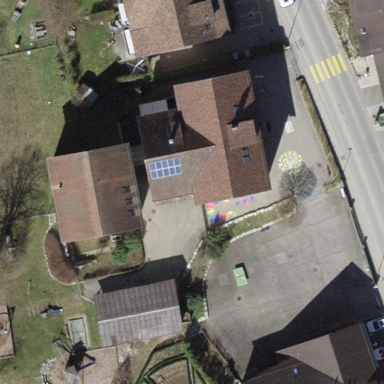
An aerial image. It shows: School building.